Question: I am drawing some curves inside canvas. After the curve is complete, I need to undo some portion of drawing (I only need first 75% of the curve, so need to delete the last 25% of the curve).
Below is log of the points, that my curve goes through. After the 7th point, I am changing the canvas context's "globalCompositeOperation" property to "destination-out" and starts drawing in the reverse. As you can see from below, the points in the forward and backward direction are exactly the same. But my problem is while deleting backwards, the lines are not getting deleted correctly. I can see slight traces of lines. Problem verified in Chrome, Firefox and Opera.
'''
point X: (484,324) with Count: 0 angle :0.7853981633974483
spiroCanvasCore.js:62point X: (460,420) with Count: 1 angle :1.5707963267948966
spiroCanvasCore.js:62point X: (315,444) with Count: 2 angle :2.356194490192345
spiroCanvasCore.js:62point X: (220,300) with Count: 3 angle :3.141592653589793
spiroCanvasCore.js:62point X: (315,155) with Count: 4 angle :3.9269908169872414
spiroCanvasCore.js:62point X: (460,179) with Count: 5 angle :4.71238898038469
spiroCanvasCore.js:62point X: (484,275) with Count: 6 angle :5.497787143782138
spiroCanvasCore.js:62point X: (460,300) with Count: 7 angle :6.283185307179586
spiroCanvasCore.js:79inverse
spiroCanvasCore.js:62point X: (484,275) with Count: 7 angle :5.497787143782138
spiroCanvasCore.js:62point X: (460,179) with Count: 6 angle :4.71238898038469
spiroCanvasCore.js:62point X: (315,155) with Count: 5 angle :3.9269908169872414
spiroCanvasCore.js:62point X: (220,300) with Count: 4 angle :3.141592653589793
spiroCanvasCore.js:62point X: (315,444) with Count: 3 angle :2.356194490192345
spiroCanvasCore.js:62point X: (460,420) with Count: 2 angle :1.5707963267948966
spiroCanvasCore.js:62point X: (484,324) with Count: 1 angle :0.7853981633974483
'''
Could anyone please tell, what might cause this problem or any other alternatives/solutions?
Here is a screenshot of my curve, after deletion:

EDIT: Instead of changing the globalCompositeOperation property to 'deatination-out', I simply changed the canvas context's strokestyle to match my background color. But still, the problem persists
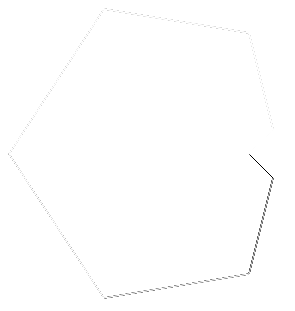
Answer: The cause of your problem is antialiasing. Consider the following, separate from the composition mode: <URL>
'''
ctx.lineWidth = 1;
ctx.strokeStyle = '#f00';
ctx.strokeRect( 10.5, 10.5, 20, 20 );
ctx.strokeStyle = '#fff';
ctx.strokeRect( 10.5, 10.5, 20, 20 );
// Middle case omitted for brevity
ctx.strokeStyle = '#f00';
ctx.strokeRect( 40, 10, 20, 20 );
ctx.strokeStyle = '#fff';
ctx.strokeRect( 40, 10, 20, 20 );
'''

In the first set of code a 100% opaque 1px red line is drawn exactly aligned with the canvas grid, seen at left above. Then a 100% opaque white line is drawn overtop of it, obliterating the original line.
In the second set of code the 1px line exactly straddles between two pixels, and hence is drawn as a 2px 50% opacity red border. Then a 2px 50% white line is drawn over , resulting in a 25% red (light pink) border left on the canvas (seen at right above). This is roughly what is happening in your case, albeit via a compositing mode.
You can't "erase" a path by drawing over it again.